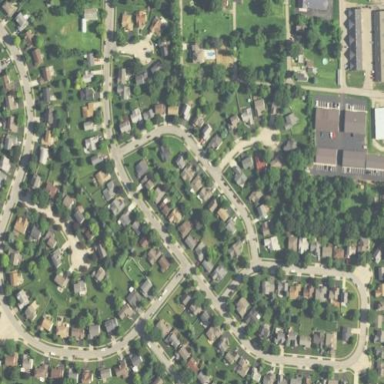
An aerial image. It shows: Residential neighbourhood.